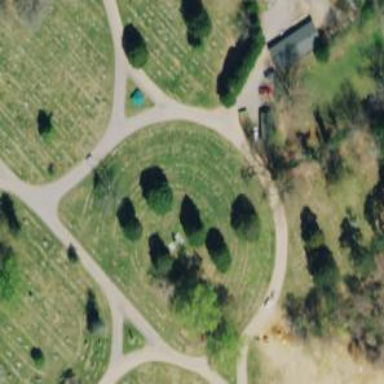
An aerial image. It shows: Memorial.